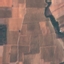
Label: PermanentCrop